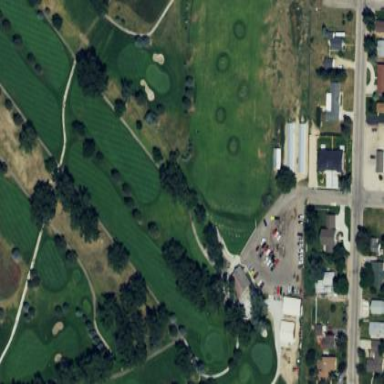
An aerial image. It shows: Golf fairway in the image.